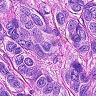
Metastatic tissue present: yes